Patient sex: M
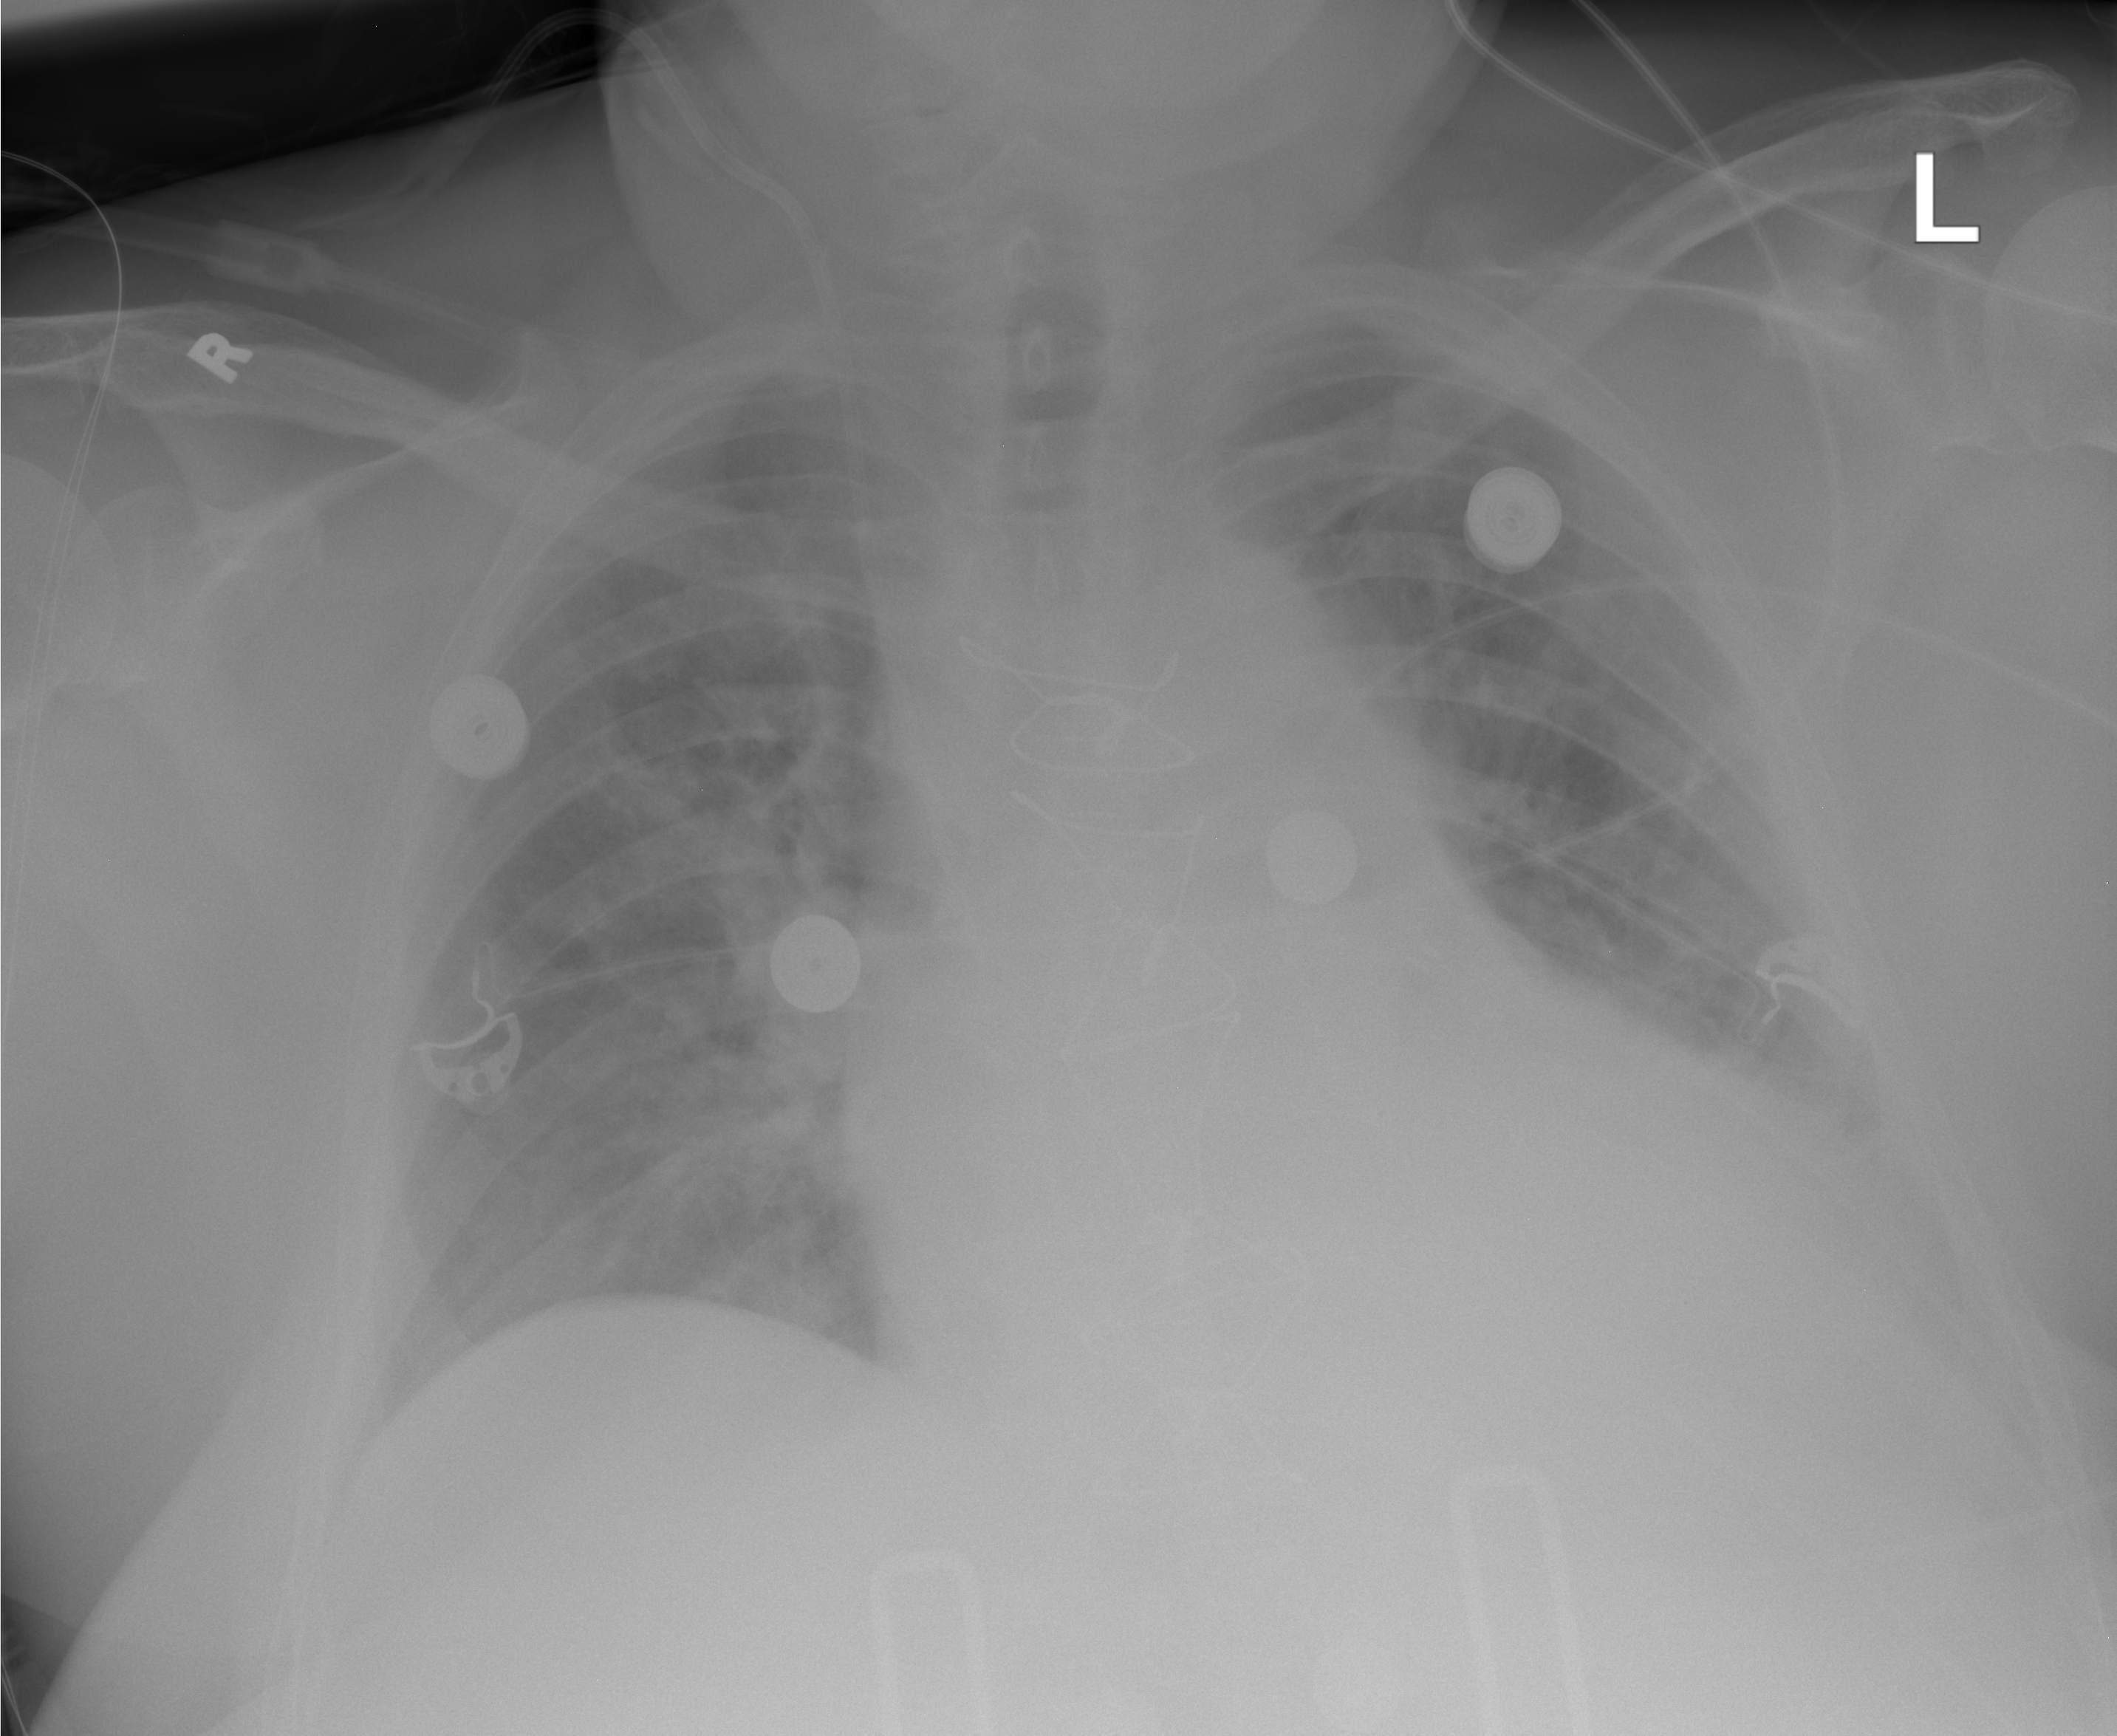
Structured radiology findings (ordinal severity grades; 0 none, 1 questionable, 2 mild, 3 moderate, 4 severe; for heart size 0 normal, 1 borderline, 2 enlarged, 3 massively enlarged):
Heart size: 2
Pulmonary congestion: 2
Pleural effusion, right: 0
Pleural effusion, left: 2
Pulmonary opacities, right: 2
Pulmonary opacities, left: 2
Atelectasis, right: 1
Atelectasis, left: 2